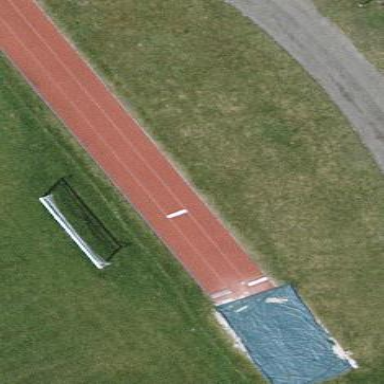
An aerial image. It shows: Athletics pitch designated for leisure land.